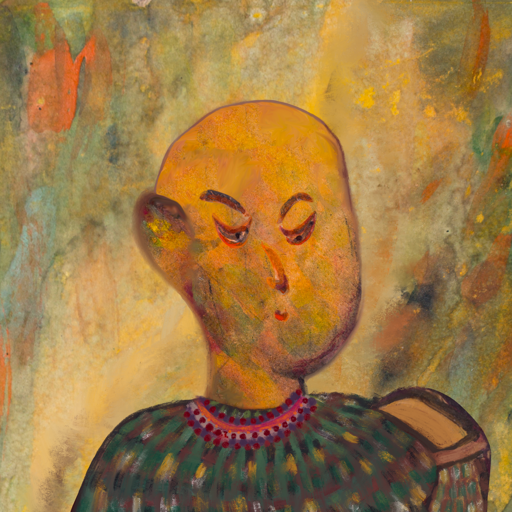
Background: Comrade, Head And Neck Side: Gypsy_Mother, Face Side: Hypocrite, Bust: After_Raid, Hair Side: Blank, Head Accessory: Blank, Second Necklace: Blank, Necklace: Roy_Bahadur, Baby: Blank